Aerial crown-view tile of a tropical tree (Barro Colorado Island, Panama), acquired 20240611:
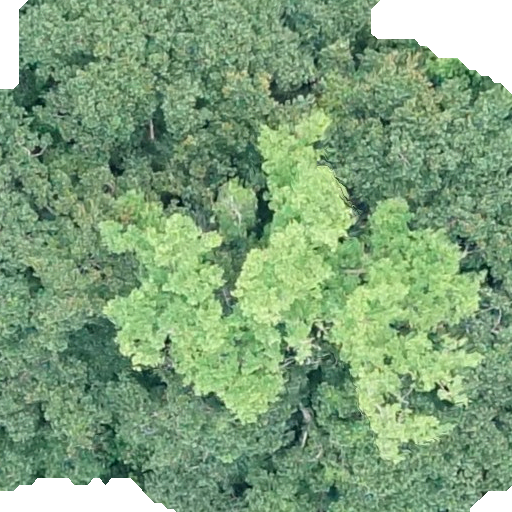
Species: Sloanea terniflora
GBIF accepted scientific name: Sloanea terniflora
Crown area: 418.733 m²